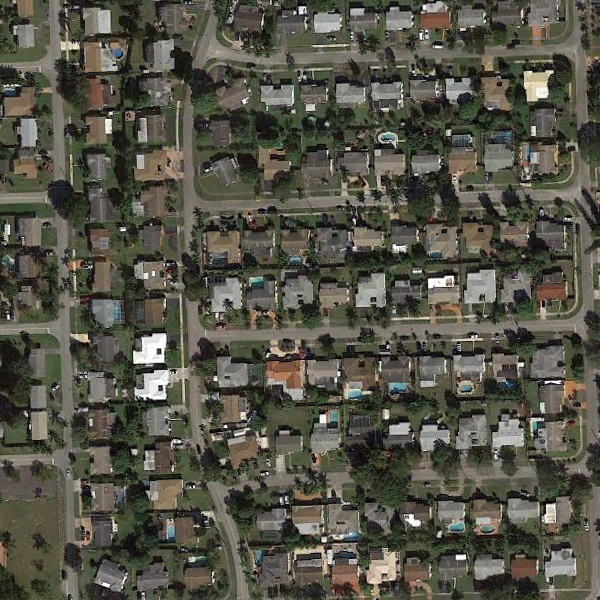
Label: DenseResidential